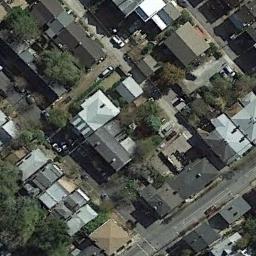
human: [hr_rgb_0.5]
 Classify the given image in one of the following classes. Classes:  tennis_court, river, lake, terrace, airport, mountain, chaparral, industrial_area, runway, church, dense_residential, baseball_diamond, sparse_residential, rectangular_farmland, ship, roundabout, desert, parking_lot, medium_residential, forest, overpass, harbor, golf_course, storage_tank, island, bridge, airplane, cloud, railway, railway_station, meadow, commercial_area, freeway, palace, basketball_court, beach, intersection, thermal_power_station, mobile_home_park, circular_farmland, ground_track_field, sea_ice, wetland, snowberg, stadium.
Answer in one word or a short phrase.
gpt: dense_residential